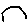
Label: hexagon